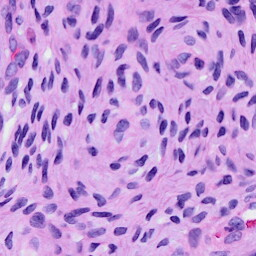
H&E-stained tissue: Cervix